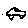
Label: car